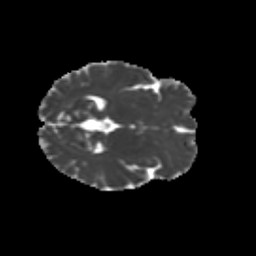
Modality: MD
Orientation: axial
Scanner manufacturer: siemens
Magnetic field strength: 3 T
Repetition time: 9.2 s
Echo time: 0.084 s